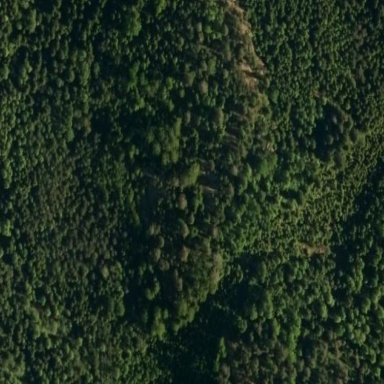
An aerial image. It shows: Landscape of bare rock.